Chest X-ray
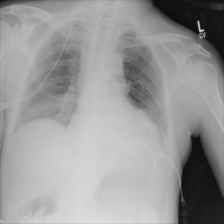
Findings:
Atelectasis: positive
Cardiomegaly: negative
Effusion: negative
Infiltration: positive
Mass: negative
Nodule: negative
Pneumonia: negative
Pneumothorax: positive
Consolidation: negative
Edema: negative
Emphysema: negative
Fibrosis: negative
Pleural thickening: negative
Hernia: negative